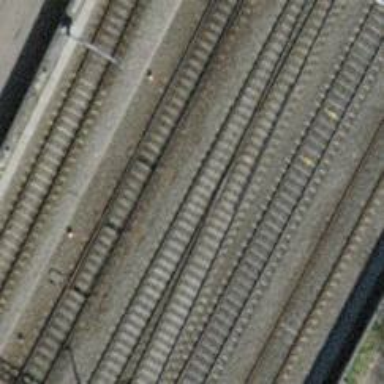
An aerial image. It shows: Single-track railway with electrified contact lines.